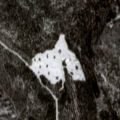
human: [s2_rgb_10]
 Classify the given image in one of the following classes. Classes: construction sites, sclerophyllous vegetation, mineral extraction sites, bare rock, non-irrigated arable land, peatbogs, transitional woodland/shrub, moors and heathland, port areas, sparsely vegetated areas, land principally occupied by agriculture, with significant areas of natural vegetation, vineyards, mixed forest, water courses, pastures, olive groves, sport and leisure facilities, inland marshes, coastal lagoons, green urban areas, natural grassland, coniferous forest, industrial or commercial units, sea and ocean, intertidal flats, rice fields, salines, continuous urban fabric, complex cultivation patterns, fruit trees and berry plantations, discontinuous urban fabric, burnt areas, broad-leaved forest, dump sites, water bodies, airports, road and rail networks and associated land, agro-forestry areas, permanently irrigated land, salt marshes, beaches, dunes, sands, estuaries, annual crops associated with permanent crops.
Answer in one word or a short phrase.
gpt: coniferous forest, mixed forest